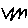
Label: zigzag